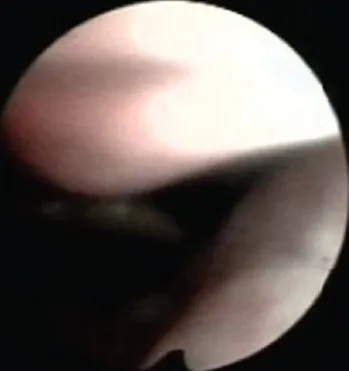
Uvula touching epiglottis in supine position.
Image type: endoscopy (arthroscopy)